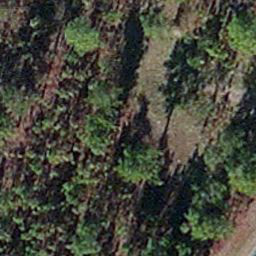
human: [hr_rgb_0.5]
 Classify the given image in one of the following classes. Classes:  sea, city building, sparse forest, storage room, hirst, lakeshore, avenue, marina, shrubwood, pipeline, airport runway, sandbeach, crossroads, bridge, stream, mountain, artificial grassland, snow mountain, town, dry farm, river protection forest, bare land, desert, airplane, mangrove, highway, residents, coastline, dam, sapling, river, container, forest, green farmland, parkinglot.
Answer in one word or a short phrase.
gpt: sapling